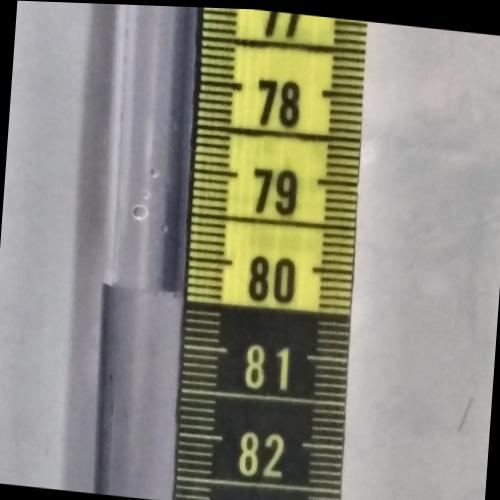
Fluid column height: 80.4 cm